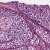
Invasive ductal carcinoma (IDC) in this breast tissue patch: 0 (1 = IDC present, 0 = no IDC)